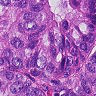
Metastatic tissue present: yes